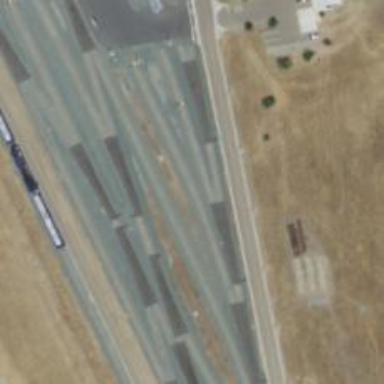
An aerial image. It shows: Railway yard in service.